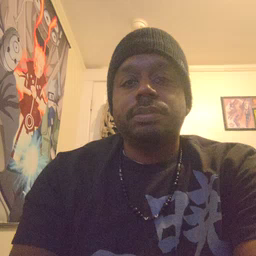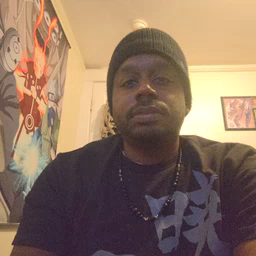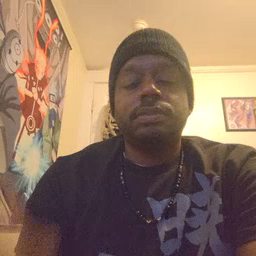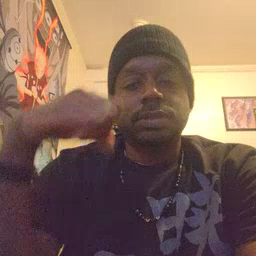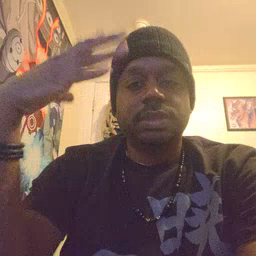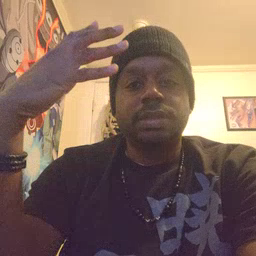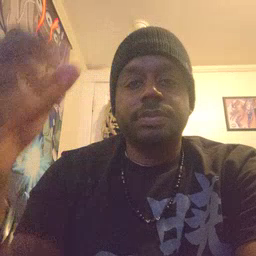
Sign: sun